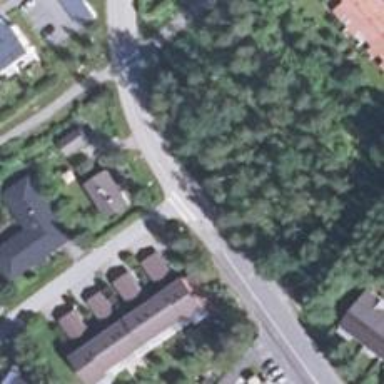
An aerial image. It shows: Tertiary road with separate sidewalks.